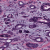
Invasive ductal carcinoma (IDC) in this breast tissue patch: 1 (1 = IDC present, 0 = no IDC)